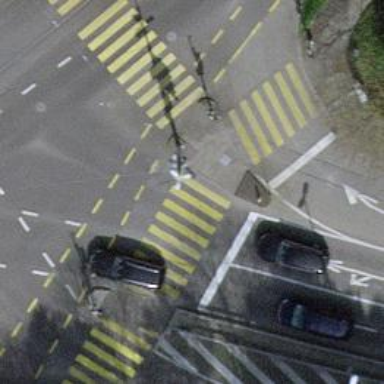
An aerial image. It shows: Crossing with traffic signals.